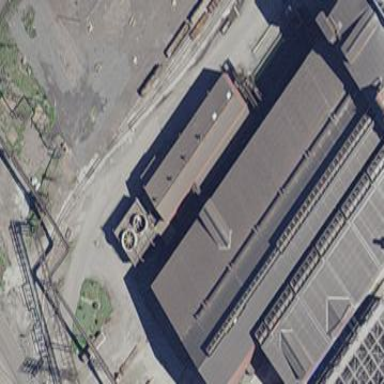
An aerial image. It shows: Industrial building.